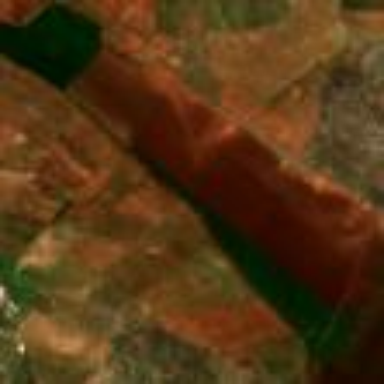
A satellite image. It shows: Farmland with wheat crops ready to be harvested.